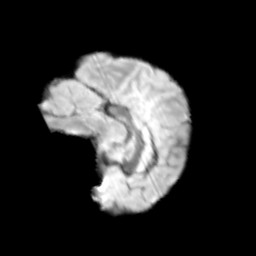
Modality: T2w
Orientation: sagittal
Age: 10
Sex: male
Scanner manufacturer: siemens
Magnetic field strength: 3 T
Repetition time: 3.8 s
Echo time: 0.07 s